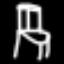
Label: chair